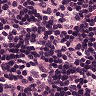
Metastatic tissue present: no